Field crop: tomato
Growth stage: 1
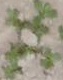
Species: portulaca